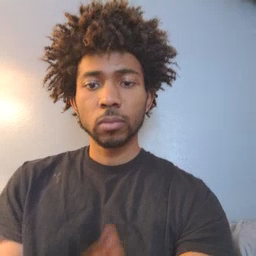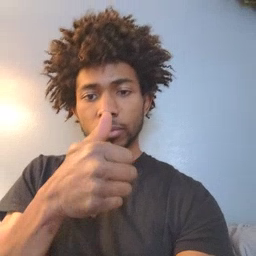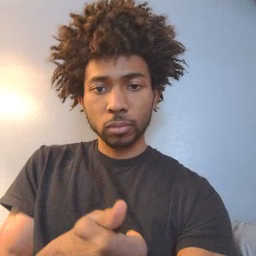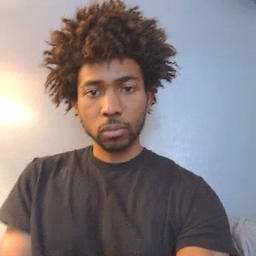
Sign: every